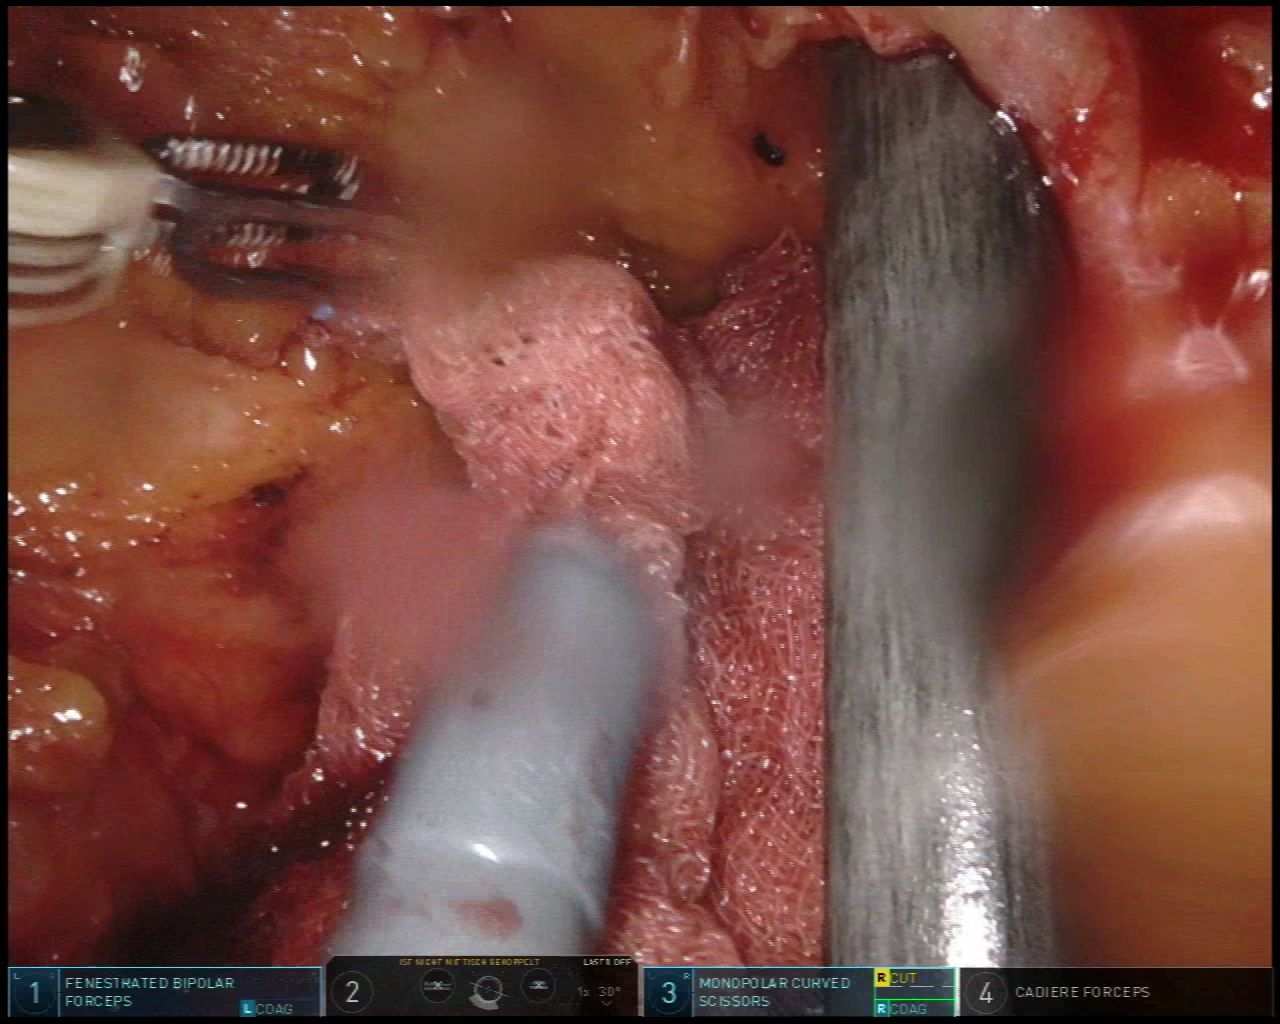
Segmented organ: pancreas
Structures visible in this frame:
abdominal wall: no
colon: no
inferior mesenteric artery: no
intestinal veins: no
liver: no
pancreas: yes
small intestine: no
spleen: no
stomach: no
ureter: no
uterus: no
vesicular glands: no